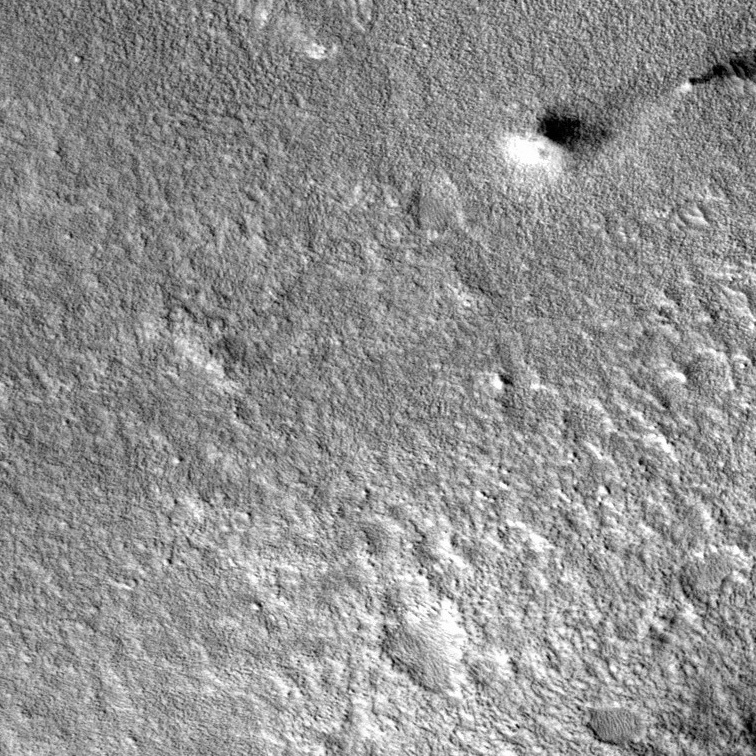
Label: dustdevil, dustdevil